Question: I have images with some different objects on it and I have a specific backgound on it, it is a grid:
It can be colored to a different color, but still with that grid.
I want to find shapes of objects on that image, if I do it, that grid will give me many noise as a result. Could you please suggest me how to get rid of that noise or grid from image, if every image has such a grid?
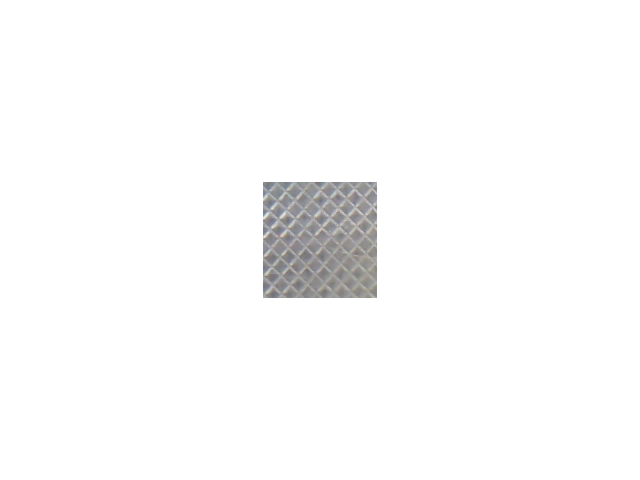
Answer: 1a) If the grid is of similar color as your object behind the 'grid', you can use Hough Transform (to detect edges and remove edges at 45 degrees and -45 degrees).
1b) If the grid is of different color, you can just remove anything with that color range.
2) You will then need to apply a texture synthesis algorithm (which i assume, after removing the
45/-45 degree edges, you will see a tremendous amount of gaps) to fill the gaps.
Quick/Brief Reference:
<URL>
<URL>